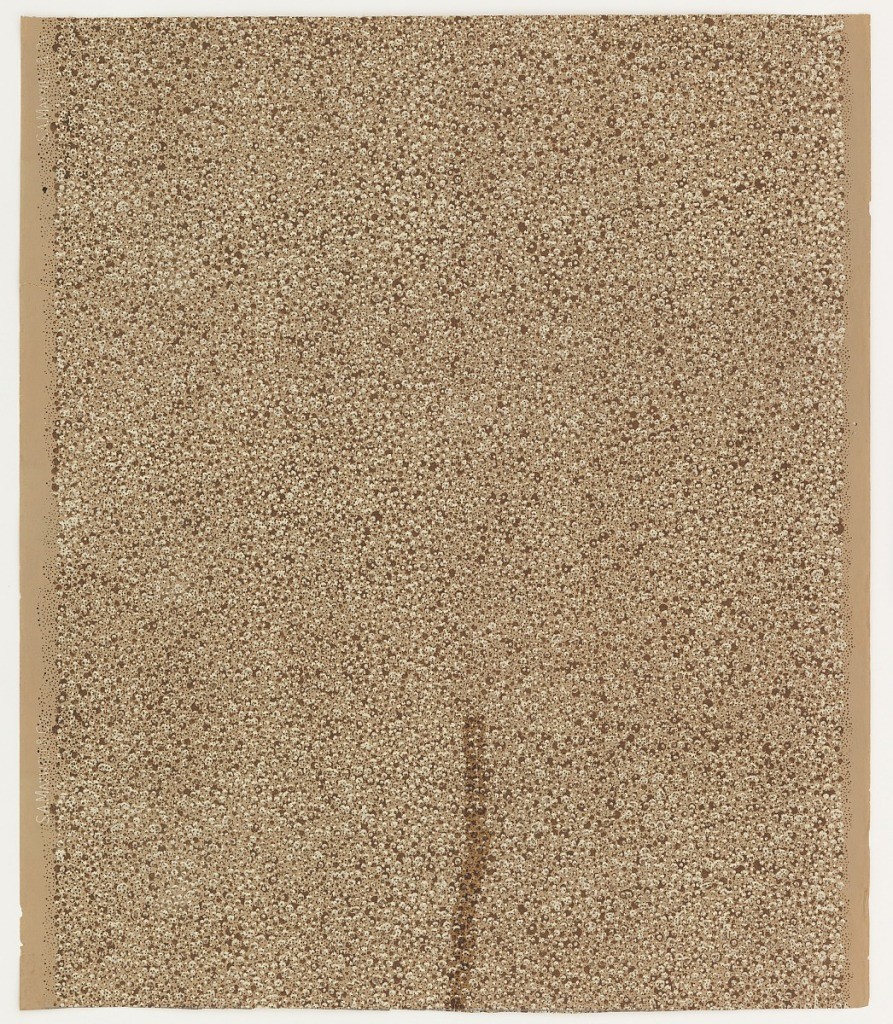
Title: Sidewall
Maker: Maxwell & Co., S.A., Chicago, Illinois, USA
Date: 1905–1915
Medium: Machine-printed paper
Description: Allover overlapping dots in gray, white, and dark green or brown.